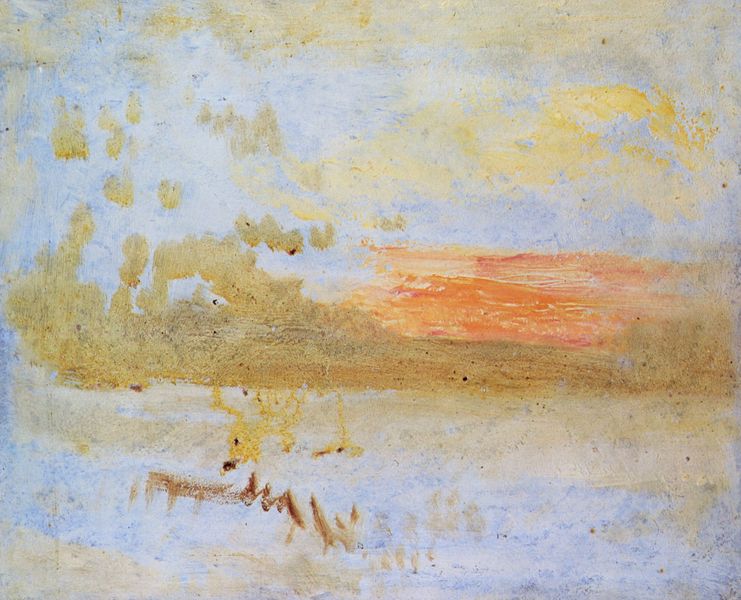
Titel: Sonnenuntergang, vom Strand mit Wellenbrecher gesehen
Künstler: William Turner
Standort: London
Institution: British Museum
Schlagwörter: blau, feuer, gemälde, himmel, meer, wasser, weiß, wolken, aquarell, gelb, impressionismus, landschaft, ocker, see, ufer, abend, braun, bunt, grau, hell, kreide, licht, orange, pastell, schwarz, skizze, zeichnung, rot, wolke, beige, malerei, blass, spiegel, öl, horizont, morgen, natur, sonnenaufgang, spiegelung, wind, sonne, land, gold, rosa, boot, hellblau, farbig, schiff, sommer, strand, wellen, süden, studie, mittag, abstrakt, farben, flächen, modern, dunst, farbe, nebel, sonnenuntergang, naiv, stille, dampf, sturm, turner, jaune, menschenleer, striche, impression, oben, regen, pril, punkte, schmutz, rechteck, linie, himmeö, geld, schweben, kupfer, strich, tupfen, quer, wässrig, pinsel, pinselstrich, apricot, lachs, flecken, verschwommen, verwischt, reh, expressiv, ölskizze, oker, leicht, windstille, undeutlich, peinture, klecks, bleu, abstrait, rost, überlagerung, william turner, blechen, sommerwind, art, contemporain, abstraction, tache, schtiche, abstrack, empatement, non figuratif